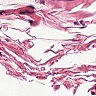
Metastatic tissue present: no